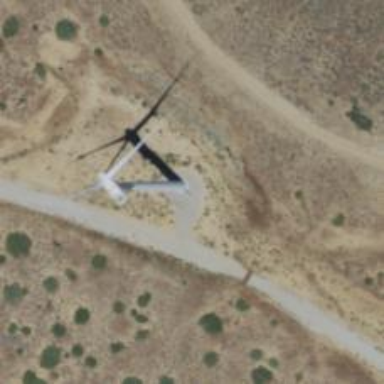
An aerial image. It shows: Wind power generator with horizontal axis wind turbine manufactured by Vestas.